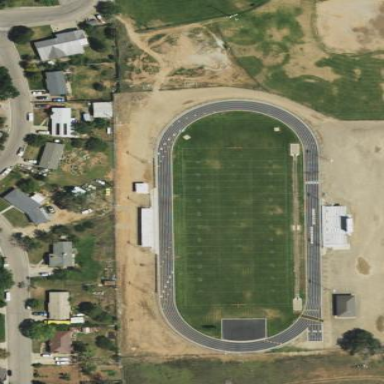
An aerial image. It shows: American football pitch for leisure and sport activities.